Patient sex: M
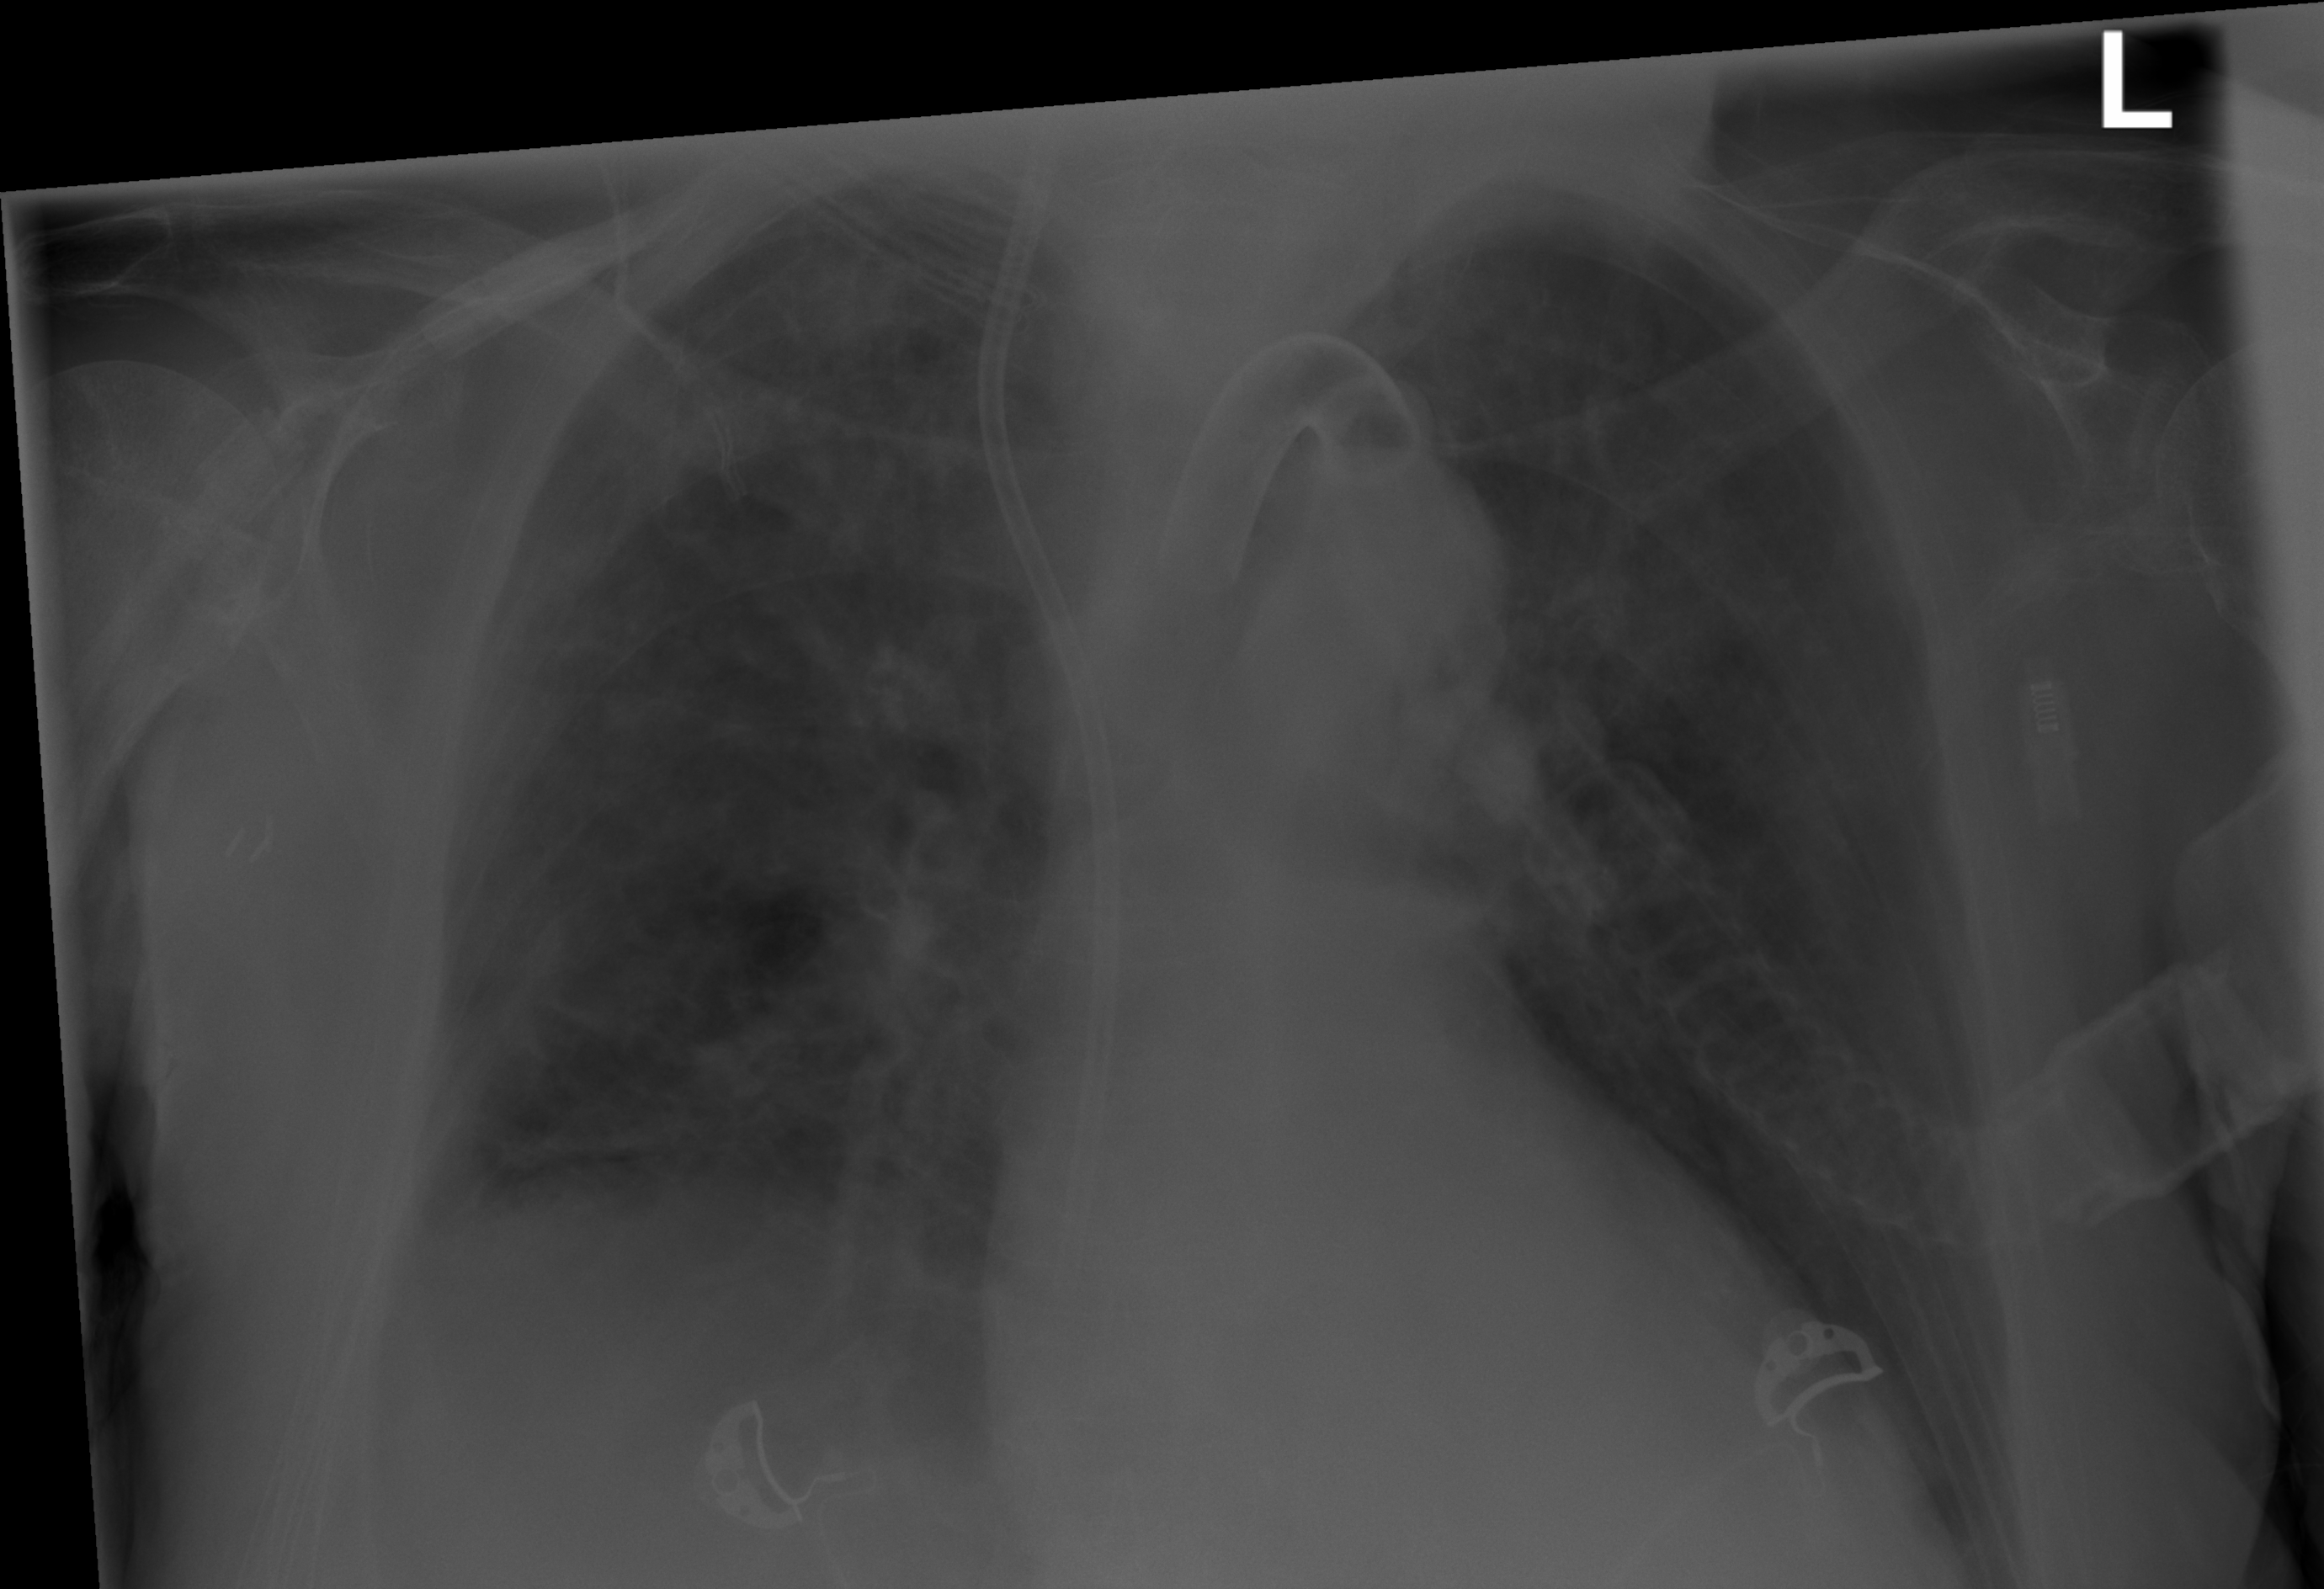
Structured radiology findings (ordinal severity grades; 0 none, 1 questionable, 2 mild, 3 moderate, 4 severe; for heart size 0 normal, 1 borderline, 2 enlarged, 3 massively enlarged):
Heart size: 2
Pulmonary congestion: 0
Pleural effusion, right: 0
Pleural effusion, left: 0
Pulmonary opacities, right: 0
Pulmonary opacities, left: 0
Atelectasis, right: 2
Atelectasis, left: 2